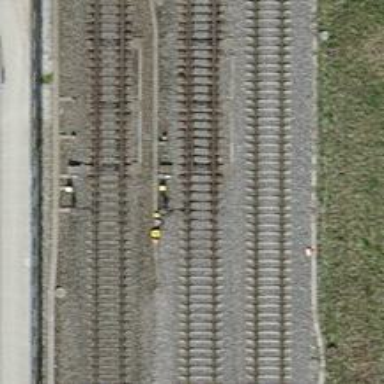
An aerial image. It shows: Railway switch.